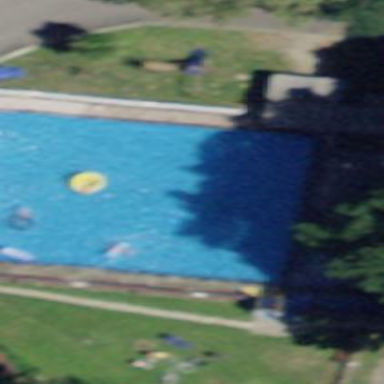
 perfect for swimming and other water activities."